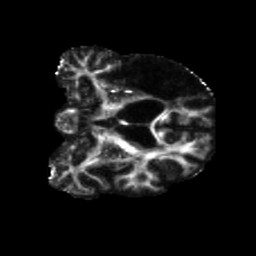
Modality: FA
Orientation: coronal
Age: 71
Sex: male
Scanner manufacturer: siemens
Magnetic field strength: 3 T
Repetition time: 5.47 s
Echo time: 0.0854 s